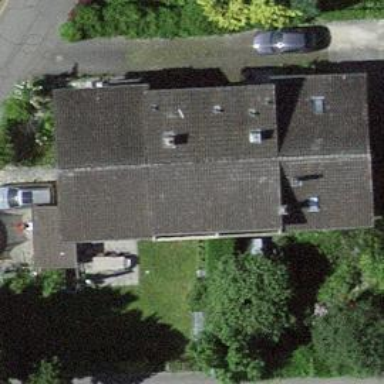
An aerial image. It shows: Terrace-style building with gabled roof.